Question: I have the answer now. Please vote down to close this question. Thank you very much.
It's like when you clicked Clear browsing data in Google Chrome settings. The behind screen is blur and then Clear browsing data window comes up. You can't go back to settings which is blur now unless you closed the Clear browsing data. I don't know what this effect is called or how can do that.

Please advise or give the reference(s).
Thank you.
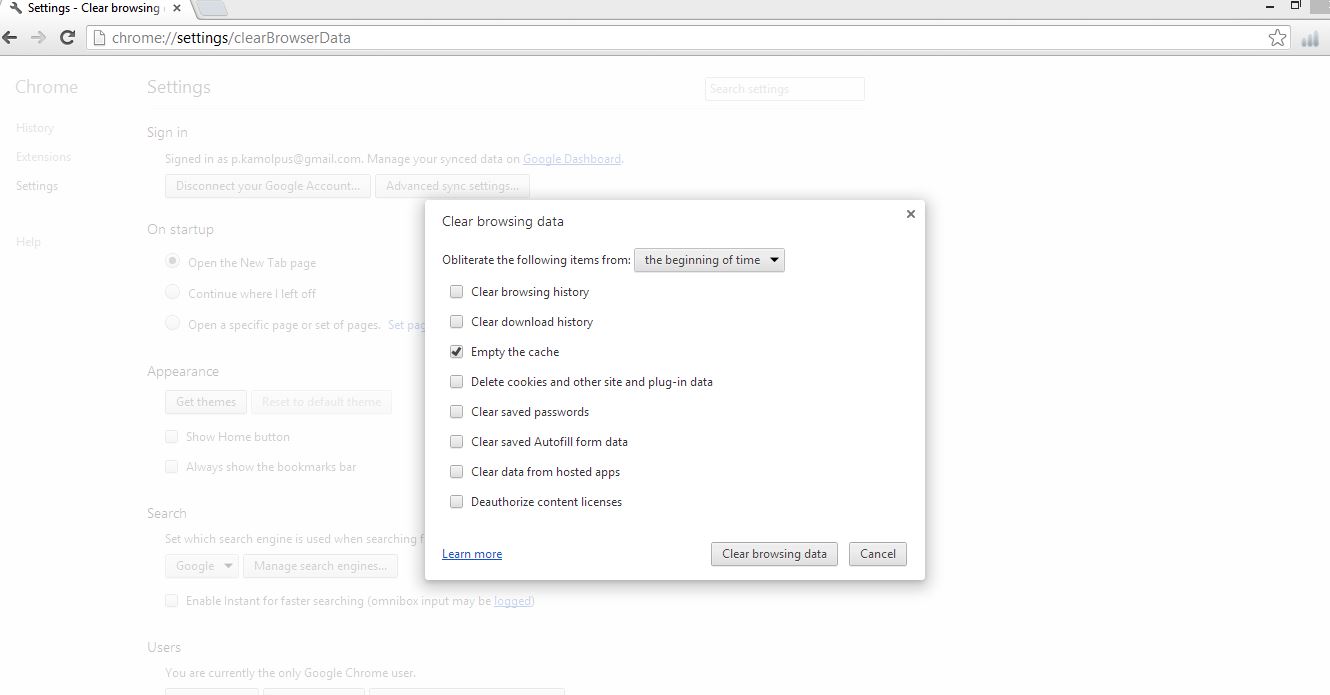
Answer: You can use css3 filters if the browser supports it:
'''
div {
-webkit-filter: blur(2px);
}
'''
For the dialog look for "modal dialogs". Then you can switch the css with a class depending if the dialog is open or closed.
<URL>